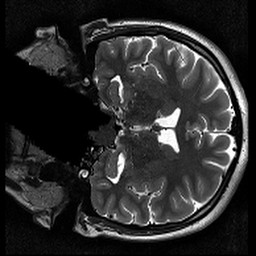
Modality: T2w
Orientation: coronal